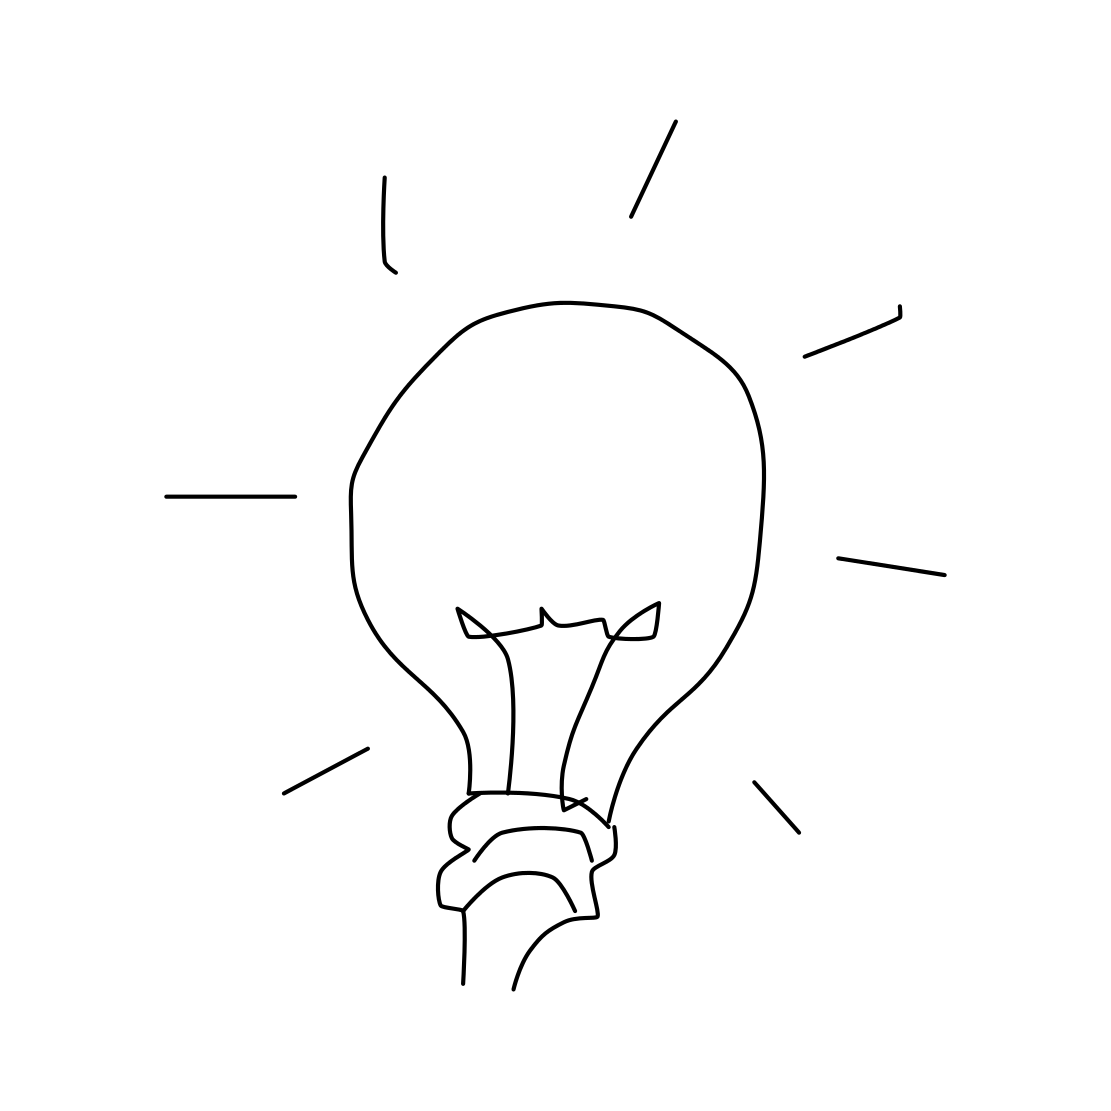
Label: lightbulb